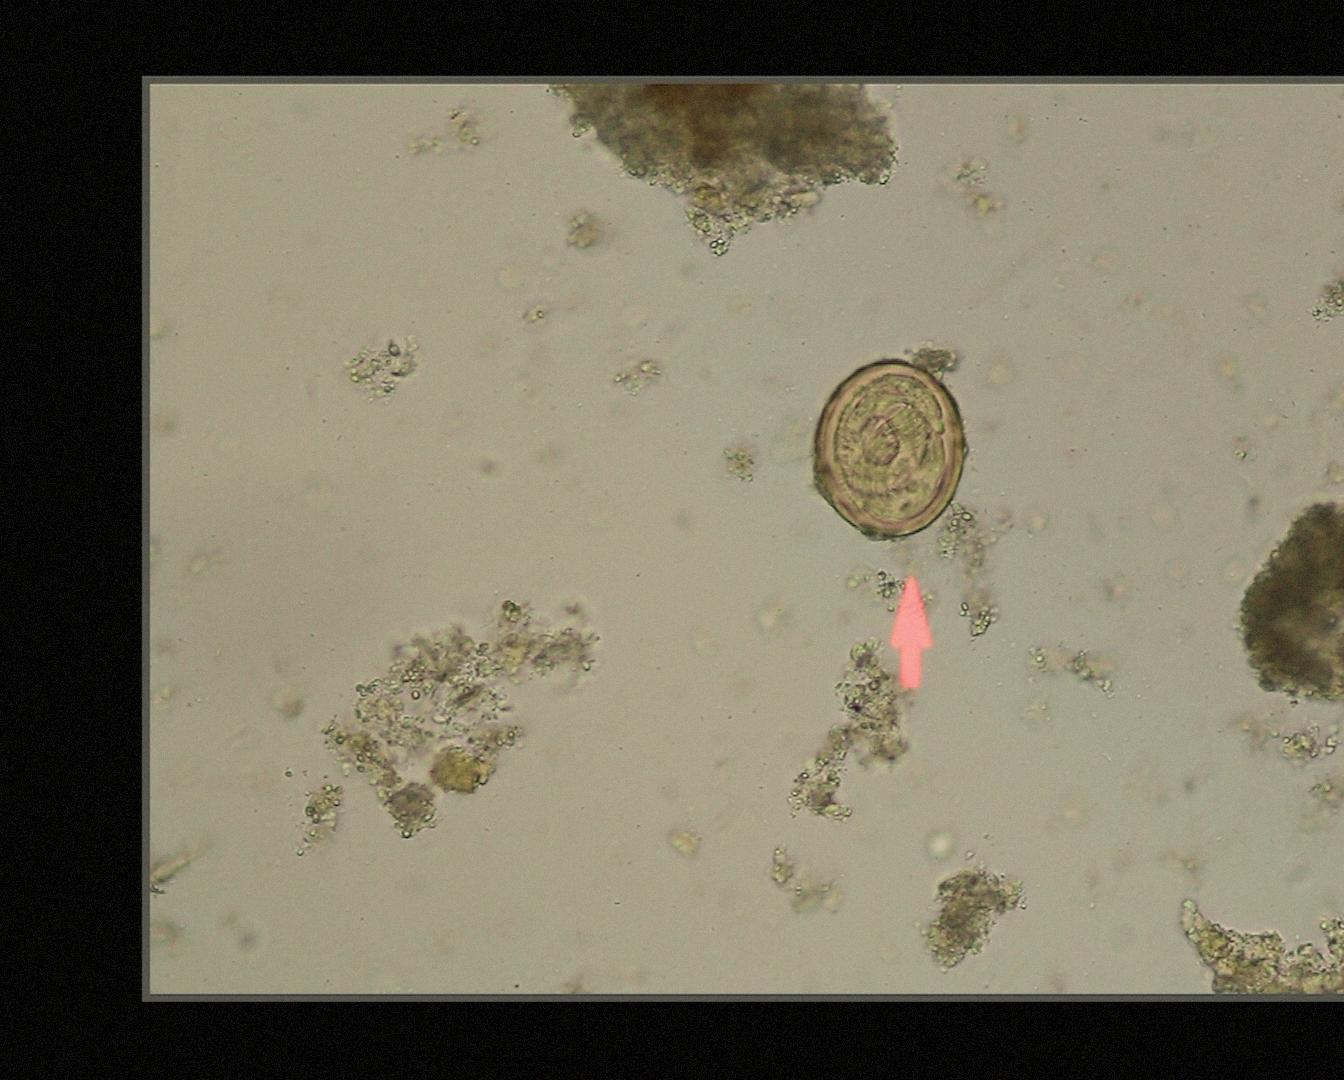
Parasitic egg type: Ascaris lumbricoides